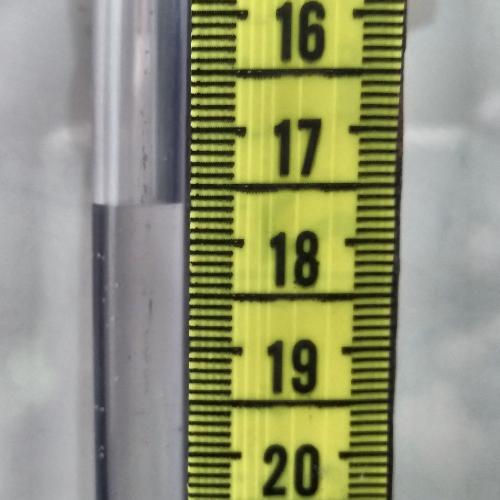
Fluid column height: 17.6 cm